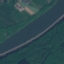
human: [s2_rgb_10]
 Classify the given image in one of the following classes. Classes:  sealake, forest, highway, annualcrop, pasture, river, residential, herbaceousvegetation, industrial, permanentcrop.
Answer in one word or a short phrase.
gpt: River